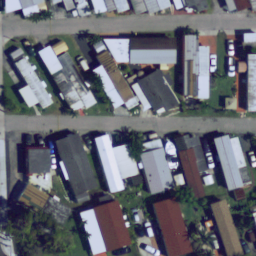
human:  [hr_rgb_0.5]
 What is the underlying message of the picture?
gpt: mobile home park